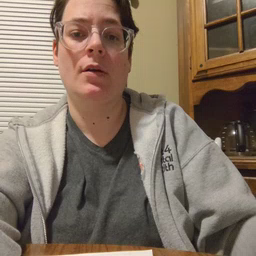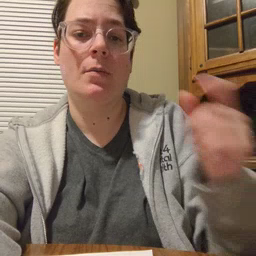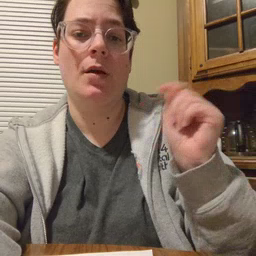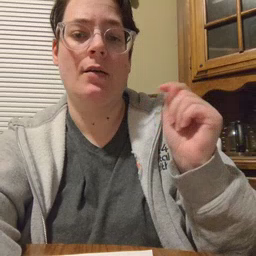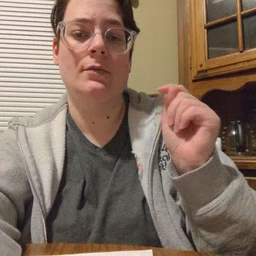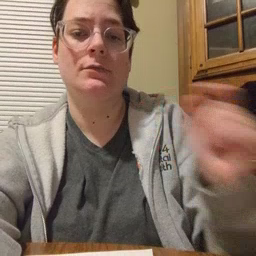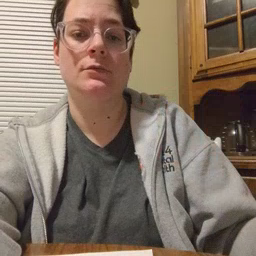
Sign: potty